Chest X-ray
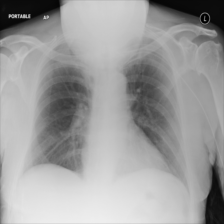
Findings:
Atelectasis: negative
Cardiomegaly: negative
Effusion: negative
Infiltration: negative
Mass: negative
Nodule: negative
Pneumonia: negative
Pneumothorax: negative
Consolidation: negative
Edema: negative
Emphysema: negative
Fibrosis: negative
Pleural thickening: negative
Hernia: negative